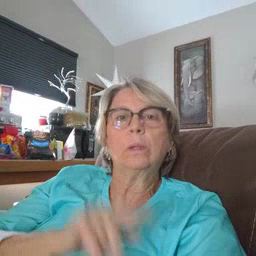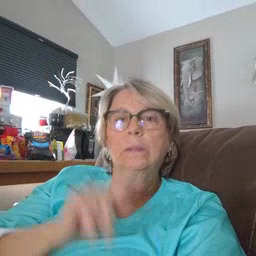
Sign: cow